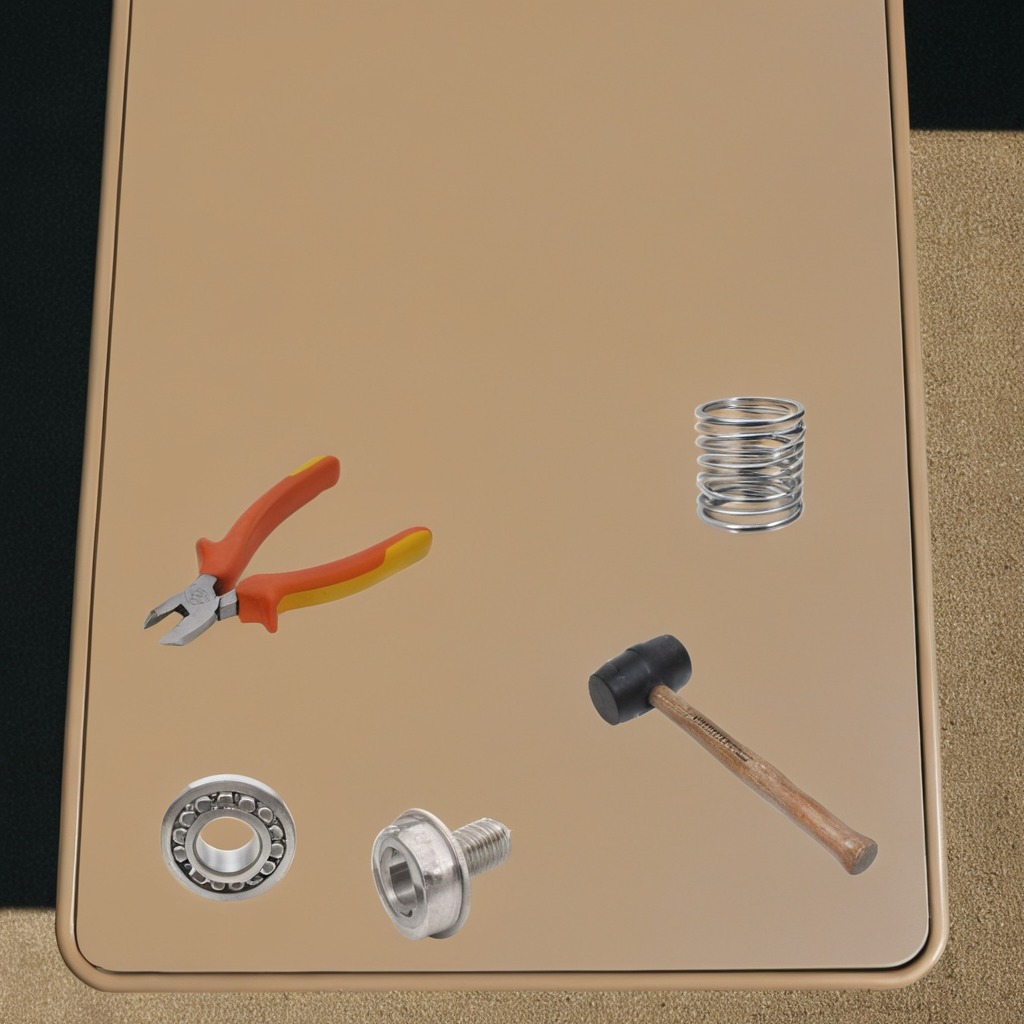
A ball bearing, a hammer, a machine screw, pliers, and a coiled metal spring are lying on a clean utility table in a temporary outdoor tool station.